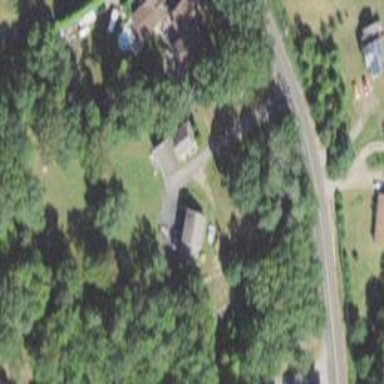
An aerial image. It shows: Residential driveway.